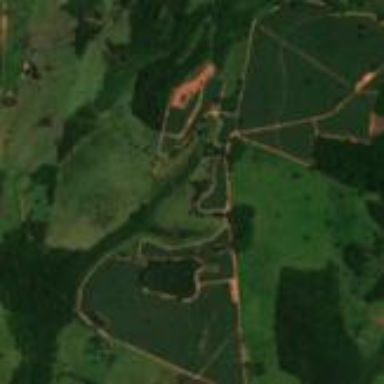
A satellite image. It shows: Farmland with sugarcane crops that produce sugar cane.